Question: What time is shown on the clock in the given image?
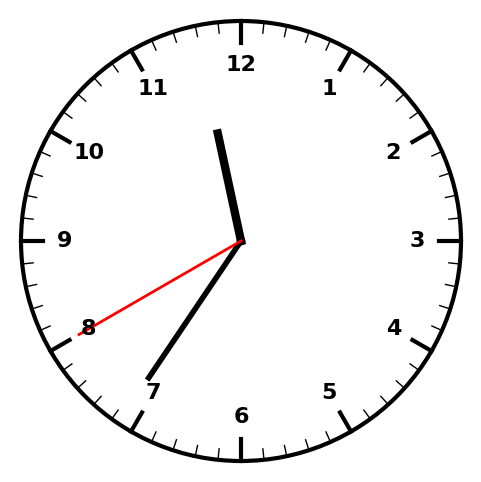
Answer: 11:35:40